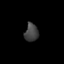
Tissue: skin
Cell type: T cells
Senescence score: 0.7689
Nuclear area (px): 242
Mean DAPI intensity: 65.455